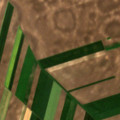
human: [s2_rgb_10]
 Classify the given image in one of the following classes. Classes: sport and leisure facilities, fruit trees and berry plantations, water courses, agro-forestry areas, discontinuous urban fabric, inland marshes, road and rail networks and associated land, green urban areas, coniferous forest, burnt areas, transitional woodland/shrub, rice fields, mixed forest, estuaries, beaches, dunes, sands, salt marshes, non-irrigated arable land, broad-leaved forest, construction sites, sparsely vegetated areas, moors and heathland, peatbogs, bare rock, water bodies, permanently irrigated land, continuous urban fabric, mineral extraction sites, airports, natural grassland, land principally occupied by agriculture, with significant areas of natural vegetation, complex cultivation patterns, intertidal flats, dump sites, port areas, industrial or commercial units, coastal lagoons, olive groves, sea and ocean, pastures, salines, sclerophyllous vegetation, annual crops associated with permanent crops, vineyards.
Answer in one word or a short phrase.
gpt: non-irrigated arable land